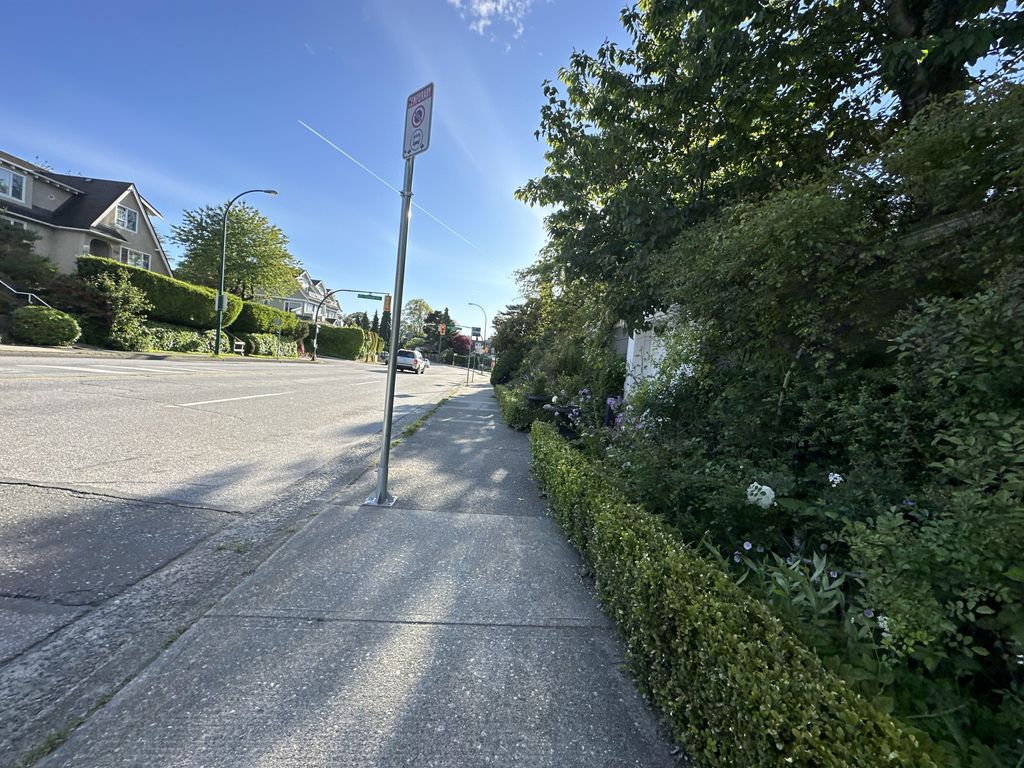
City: vancouver